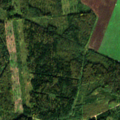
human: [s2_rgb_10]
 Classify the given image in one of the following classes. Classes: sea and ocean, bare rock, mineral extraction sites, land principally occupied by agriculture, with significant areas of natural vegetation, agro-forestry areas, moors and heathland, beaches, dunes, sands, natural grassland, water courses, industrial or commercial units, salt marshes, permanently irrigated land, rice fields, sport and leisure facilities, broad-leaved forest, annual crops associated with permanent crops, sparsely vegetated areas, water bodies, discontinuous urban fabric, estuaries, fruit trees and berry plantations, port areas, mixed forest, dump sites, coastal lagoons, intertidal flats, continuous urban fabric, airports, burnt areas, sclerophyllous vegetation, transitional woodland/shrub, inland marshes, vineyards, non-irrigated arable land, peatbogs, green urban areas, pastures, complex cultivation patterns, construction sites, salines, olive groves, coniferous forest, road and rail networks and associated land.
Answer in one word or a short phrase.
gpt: non-irrigated arable land, mixed forest, transitional woodland/shrub